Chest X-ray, PA view. Patient: 47 years old, sex M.
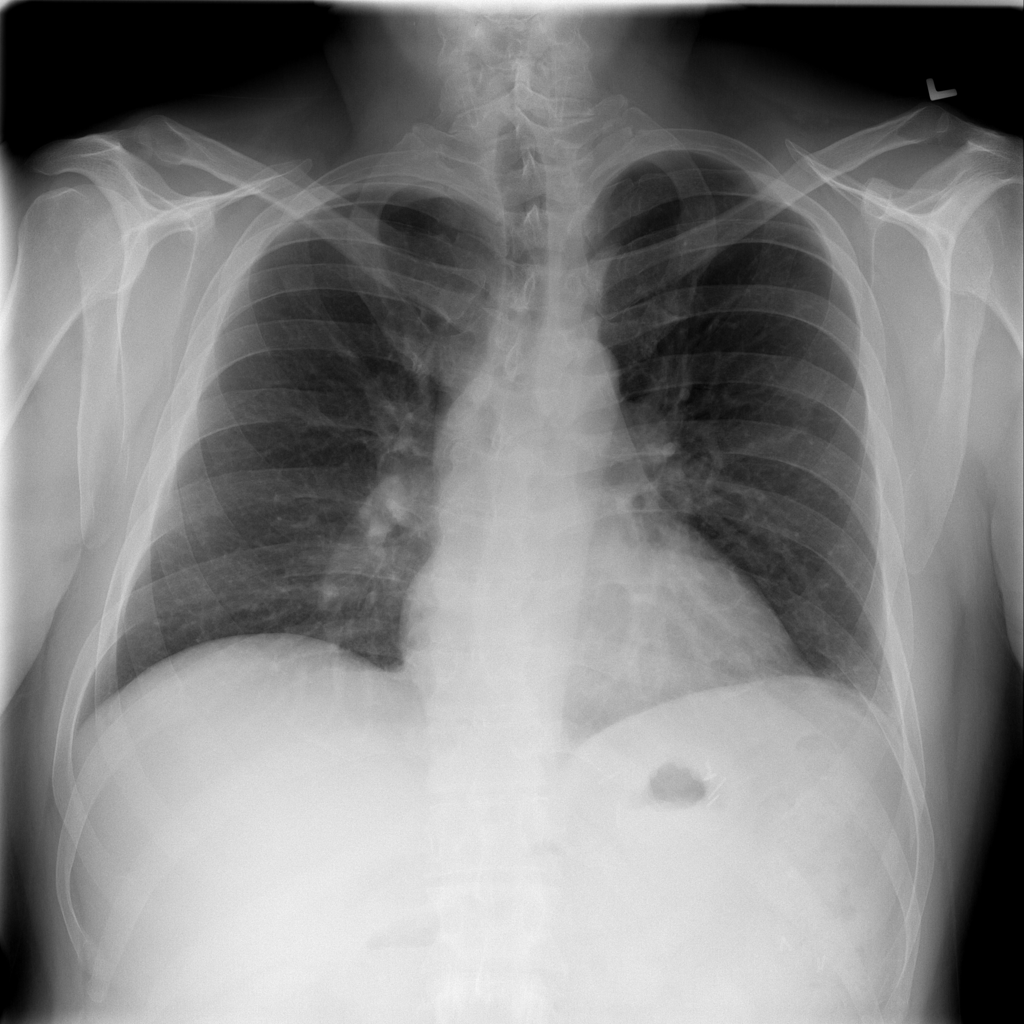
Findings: Atelectasis